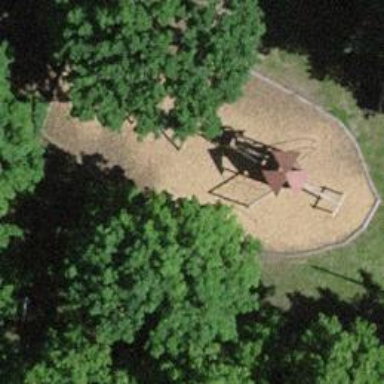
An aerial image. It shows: Playground area for leisure land.